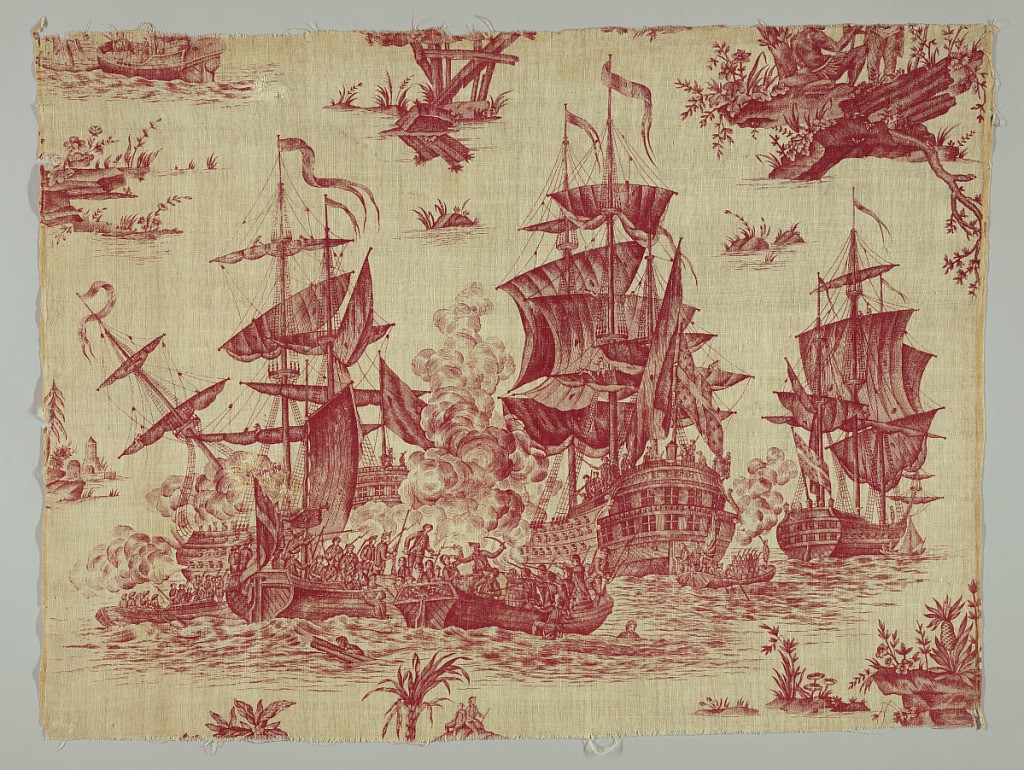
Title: Combat de Trinquemale
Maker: Petitpierre et Cie, Nantes, France, 1770–1848
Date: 1783
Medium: cotton Technique: printed by engraved copper plate on plain weave
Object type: Textile
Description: Sea battle with four ships engaged in combat. Parts of subsidiary, smaller scenes. In red on white.